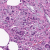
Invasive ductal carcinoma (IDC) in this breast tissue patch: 0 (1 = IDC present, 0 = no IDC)